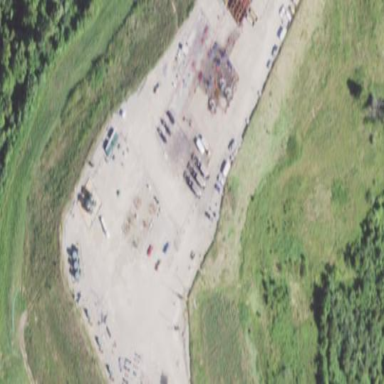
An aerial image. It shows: Industrial area focused on oil production.